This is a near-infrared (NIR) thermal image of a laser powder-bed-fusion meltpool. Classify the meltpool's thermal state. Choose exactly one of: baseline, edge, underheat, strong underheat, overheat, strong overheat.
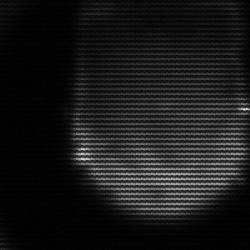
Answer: edge